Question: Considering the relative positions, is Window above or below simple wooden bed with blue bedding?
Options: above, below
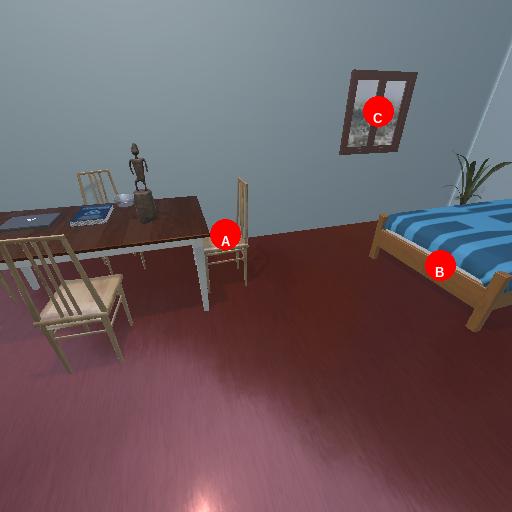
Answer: above